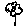
Label: flower